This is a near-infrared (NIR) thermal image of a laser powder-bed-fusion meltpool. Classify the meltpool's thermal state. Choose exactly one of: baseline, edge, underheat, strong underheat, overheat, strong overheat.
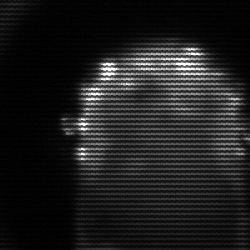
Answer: baseline